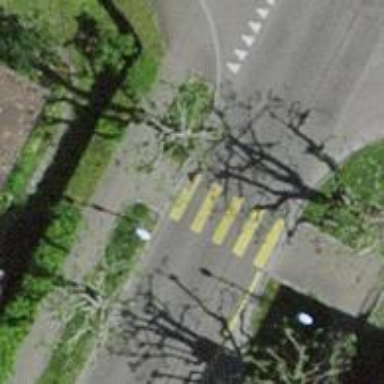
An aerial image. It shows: Marked crossing with zebra stripes on the road.